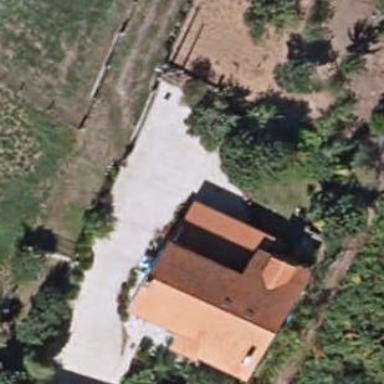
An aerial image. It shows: Simple house.